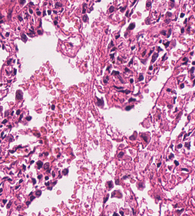
Tumor epithelial tissue: no
Tumor-associated stroma tissue: no
Normal tissue: yes